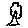
Label: tree